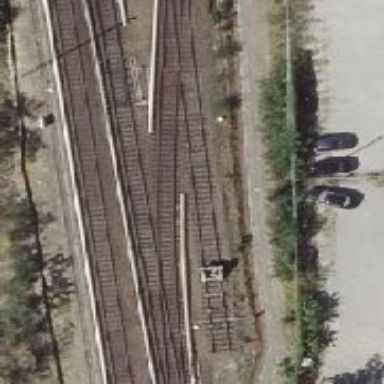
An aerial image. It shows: Light rail siding.